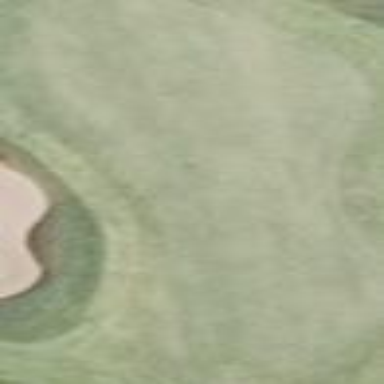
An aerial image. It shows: Golf green.